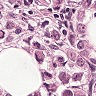
Metastatic tissue present: yes